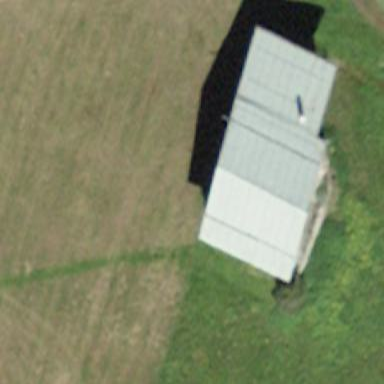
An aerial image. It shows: Bungalow.